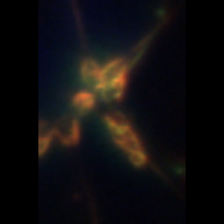
Taxon: Asterionellopsis
Group: Diatoms